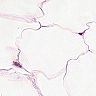
Metastatic tissue present: no